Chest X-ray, PA view. Patient: 18 years old, sex M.
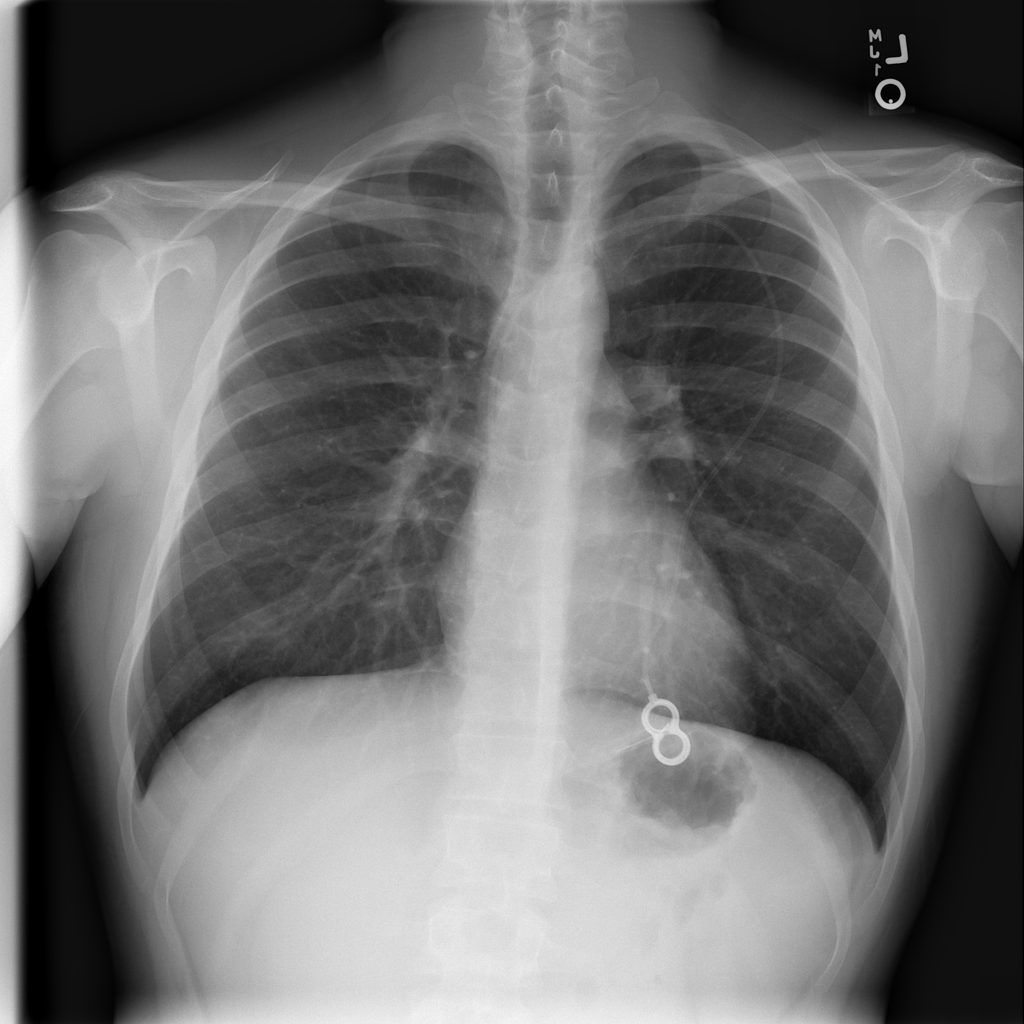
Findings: No Finding